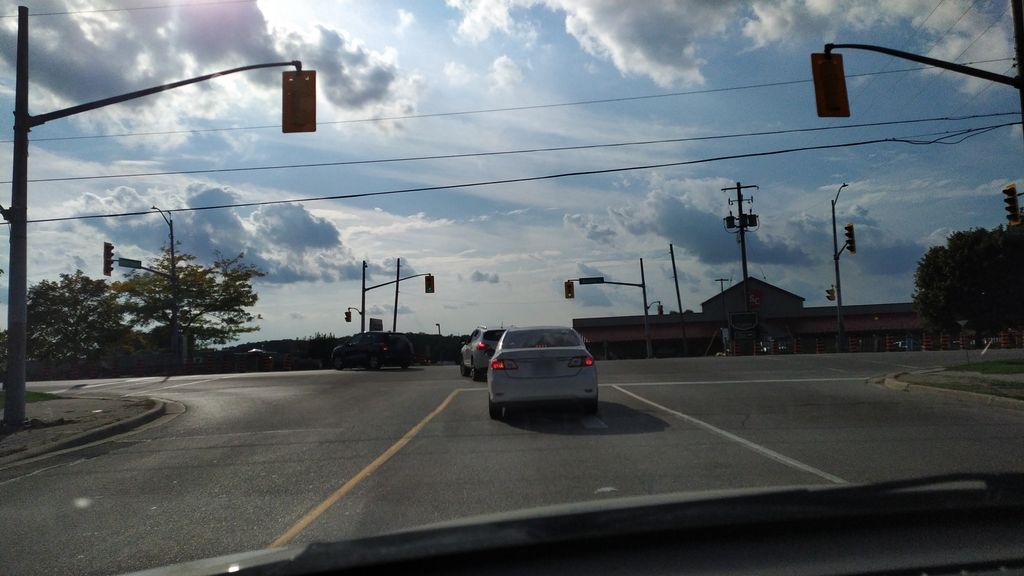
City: kitchener-waterloo